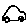
Label: car